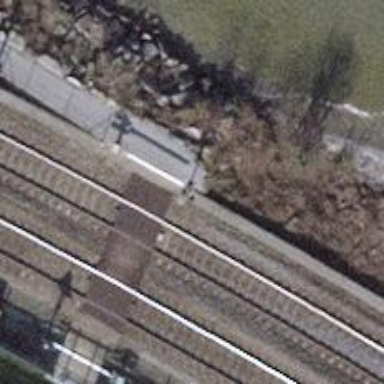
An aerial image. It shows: Railway crossing.